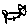
Label: cat